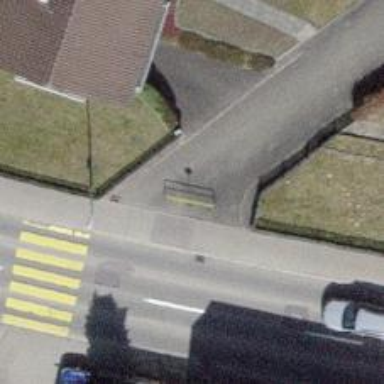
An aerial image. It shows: Bollard barrier.